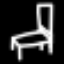
Label: chair